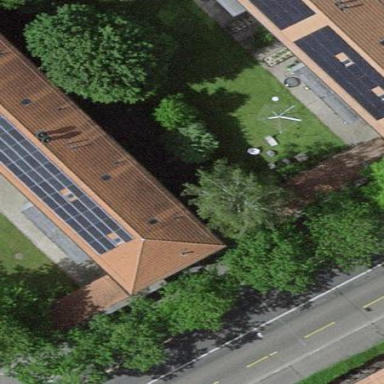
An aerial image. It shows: View of roof of building.